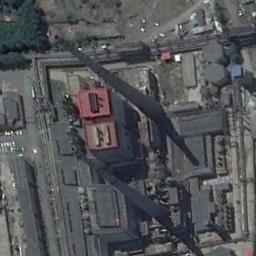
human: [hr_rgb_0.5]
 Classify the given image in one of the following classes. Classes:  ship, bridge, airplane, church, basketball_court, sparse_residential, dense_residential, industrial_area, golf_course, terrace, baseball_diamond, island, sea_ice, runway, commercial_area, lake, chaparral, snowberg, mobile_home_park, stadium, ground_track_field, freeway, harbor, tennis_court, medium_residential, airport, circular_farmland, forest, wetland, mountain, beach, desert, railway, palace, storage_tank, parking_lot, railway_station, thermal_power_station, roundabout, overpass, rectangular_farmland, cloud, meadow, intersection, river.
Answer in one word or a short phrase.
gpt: thermal_power_station